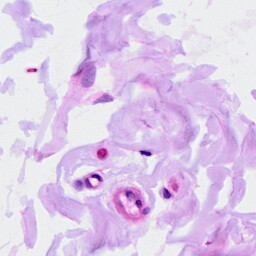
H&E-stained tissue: Ovarian